Aerial crown-view tile of a tropical tree (Barro Colorado Island, Panama), acquired 20250217:
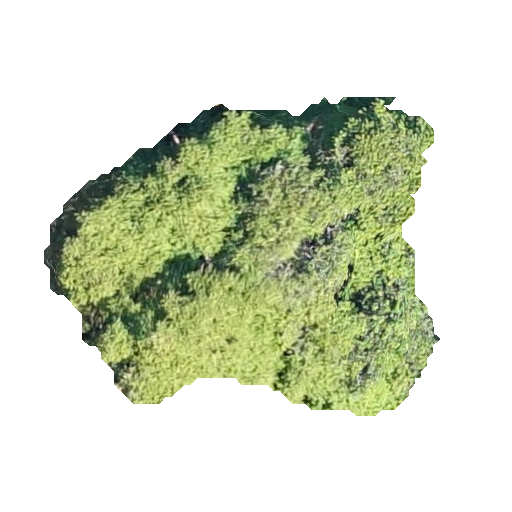
Species: Tachigali panamensis
GBIF accepted scientific name: Tachigali panamensis
Crown area: 137.448 m²